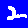
Digit: 2